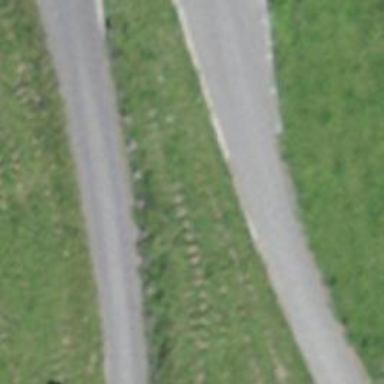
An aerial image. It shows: Unclassified road with asphalt surface.